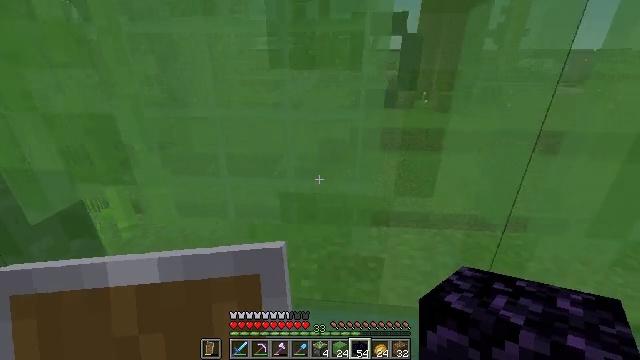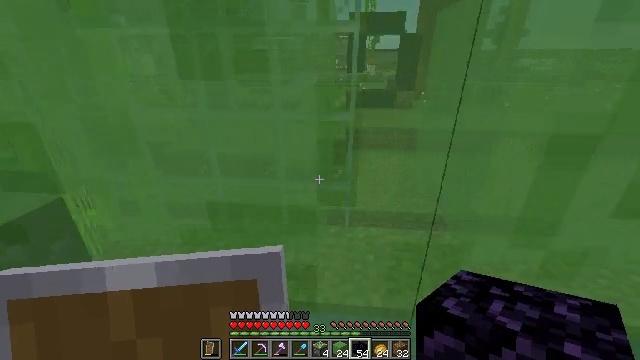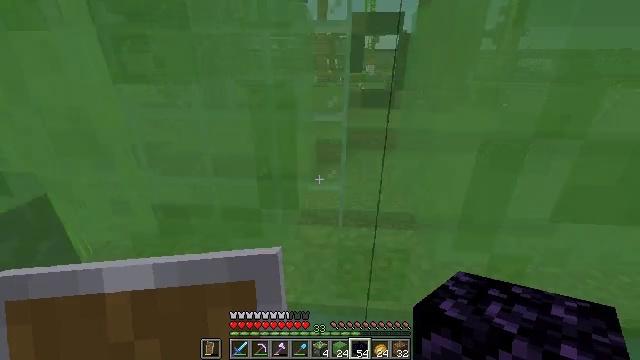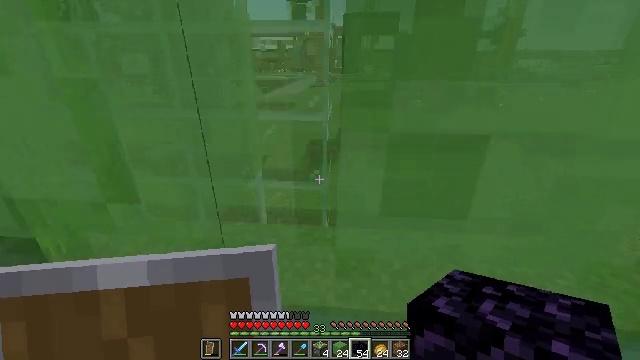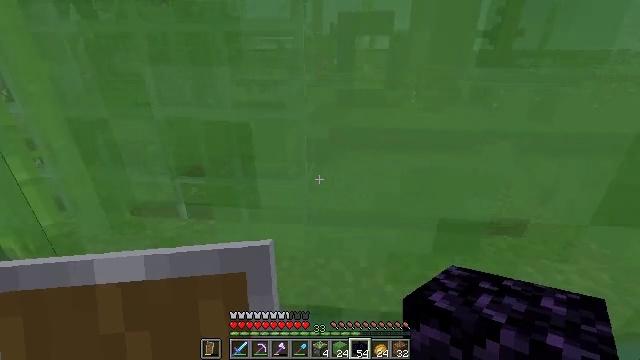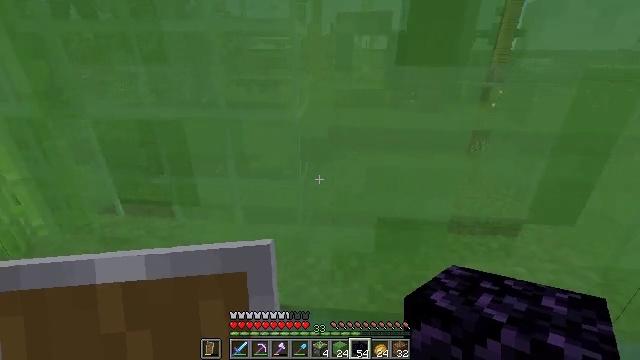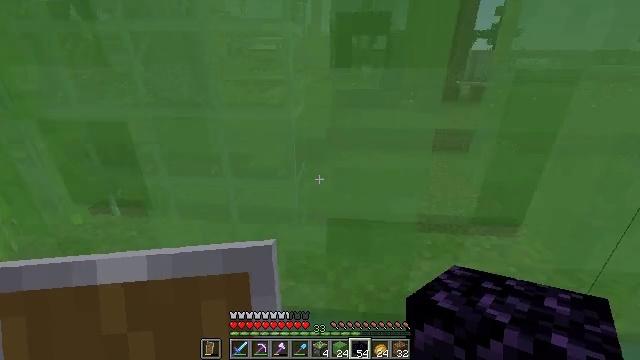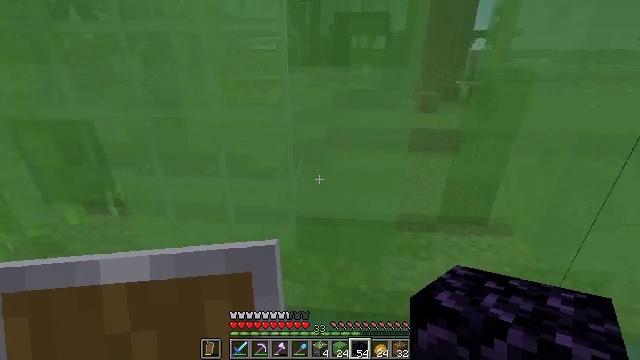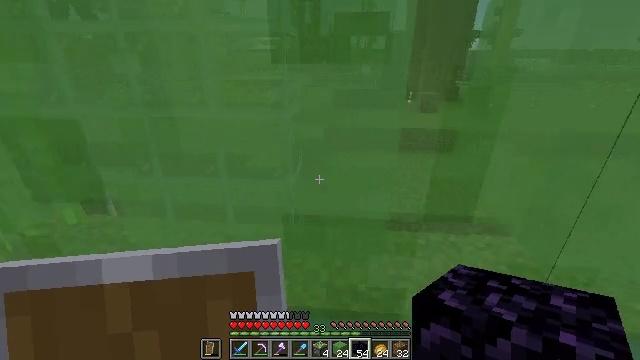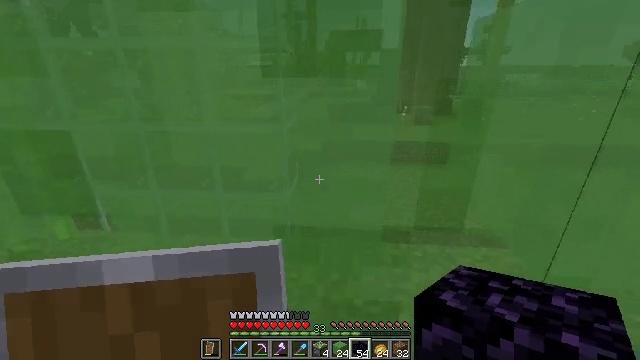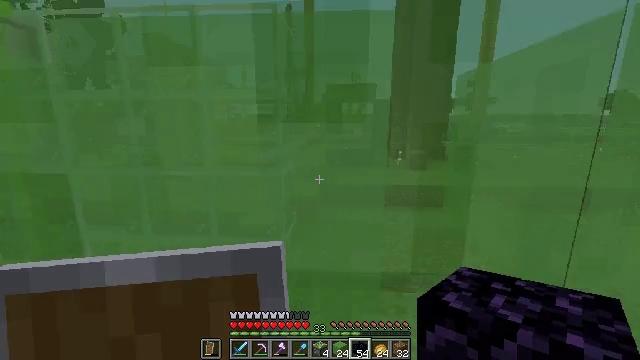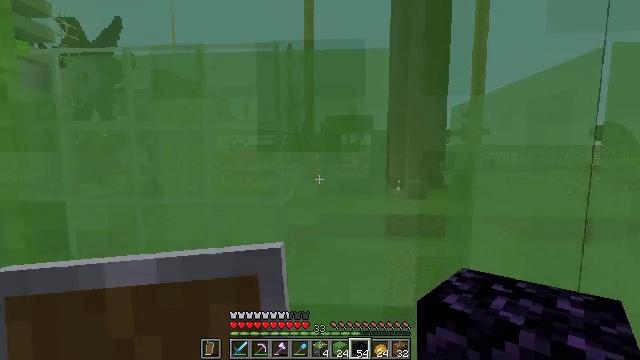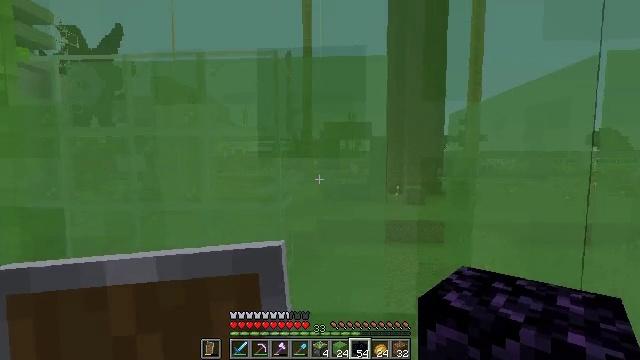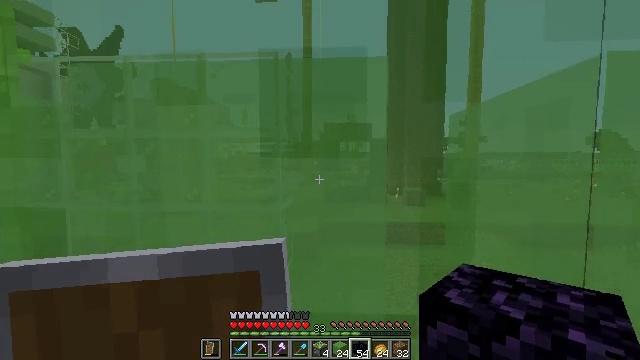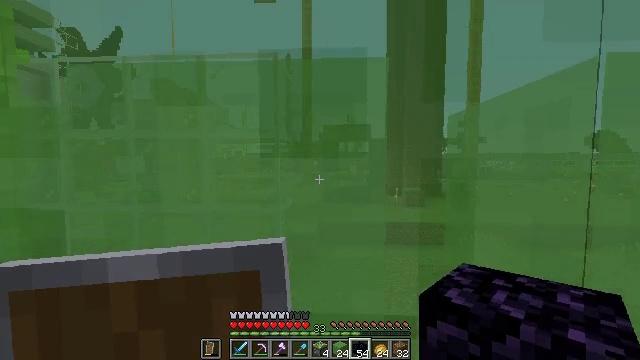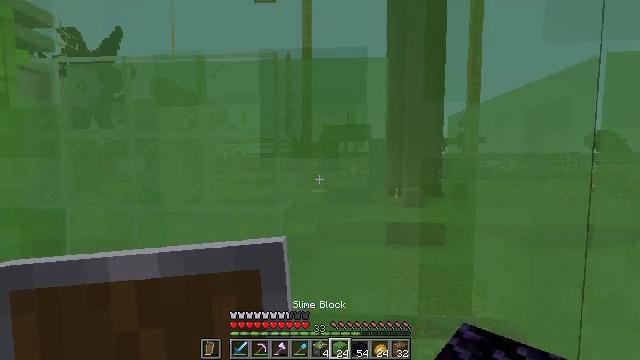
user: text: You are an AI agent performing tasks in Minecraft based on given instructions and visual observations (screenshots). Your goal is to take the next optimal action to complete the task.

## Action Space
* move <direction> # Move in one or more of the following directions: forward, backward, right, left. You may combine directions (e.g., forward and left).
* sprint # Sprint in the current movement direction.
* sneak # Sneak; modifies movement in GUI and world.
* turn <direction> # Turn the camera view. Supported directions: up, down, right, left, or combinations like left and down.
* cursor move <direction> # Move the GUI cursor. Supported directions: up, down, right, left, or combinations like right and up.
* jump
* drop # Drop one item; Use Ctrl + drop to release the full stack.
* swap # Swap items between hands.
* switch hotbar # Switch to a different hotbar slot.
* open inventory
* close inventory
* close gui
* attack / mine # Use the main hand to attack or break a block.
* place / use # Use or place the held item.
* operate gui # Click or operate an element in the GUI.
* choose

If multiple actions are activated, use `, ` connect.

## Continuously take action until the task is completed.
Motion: motion action
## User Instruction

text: Mine the slime block with your hand or tool.
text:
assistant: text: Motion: move right
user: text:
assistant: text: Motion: move right
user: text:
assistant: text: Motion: move right
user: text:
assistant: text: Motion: move right
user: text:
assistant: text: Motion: no_op
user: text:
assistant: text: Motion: no_op
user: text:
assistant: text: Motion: no_op
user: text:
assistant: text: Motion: no_op
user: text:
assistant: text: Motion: turn up
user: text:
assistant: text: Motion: turn up
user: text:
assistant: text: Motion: turn up
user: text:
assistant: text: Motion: turn up
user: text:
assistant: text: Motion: no_op
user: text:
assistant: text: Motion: no_op
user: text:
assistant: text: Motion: no_op
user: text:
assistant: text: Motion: no_op
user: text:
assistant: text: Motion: no_op
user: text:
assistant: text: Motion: no_op
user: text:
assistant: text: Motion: no_op
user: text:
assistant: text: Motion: no_op
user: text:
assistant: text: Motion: no_op
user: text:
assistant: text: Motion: no_op
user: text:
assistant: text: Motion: attack / mine
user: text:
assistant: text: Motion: attack / mine
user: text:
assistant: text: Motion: no_op
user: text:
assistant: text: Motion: no_op
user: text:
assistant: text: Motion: no_op
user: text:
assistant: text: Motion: no_op